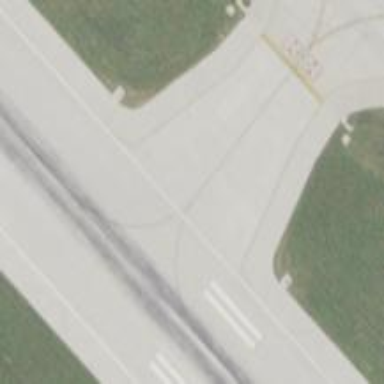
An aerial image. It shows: Image of taxiway at airport.